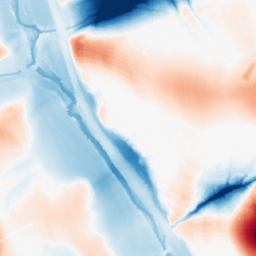
Category: morphological
Decomposition family: morphological
Decomposition parameters: operation: average
size: 50
Upsampling method: regularized
Upsampling parameters: scale: 2
lambda_reg: 0.01
Upsampling scale: 2